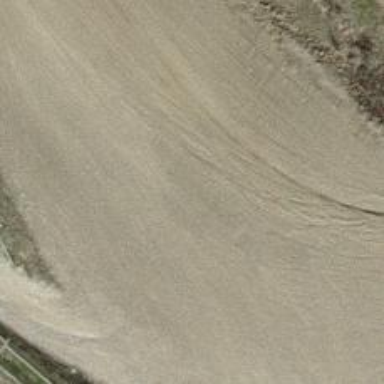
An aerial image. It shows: Motocross track on leisure land.